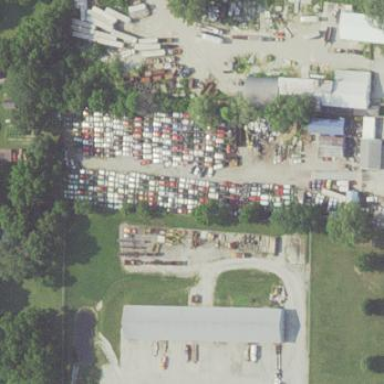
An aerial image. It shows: Scrap yard located in industrial area.